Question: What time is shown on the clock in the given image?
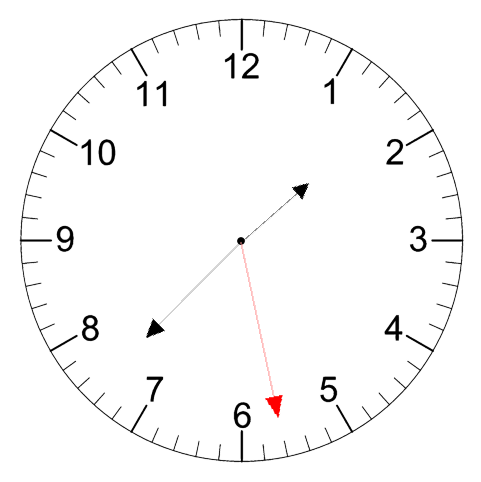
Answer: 01:37:28